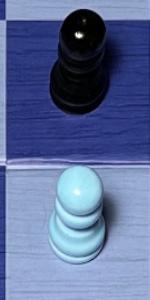
Label: Pawn_White